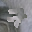
Label: 7